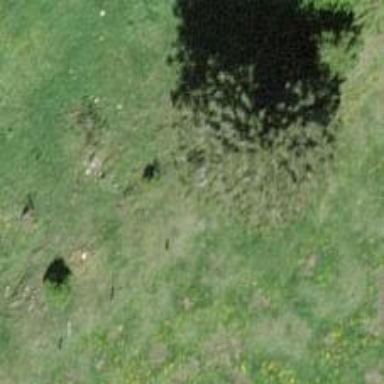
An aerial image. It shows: Needle-leaved tree in natural setting.